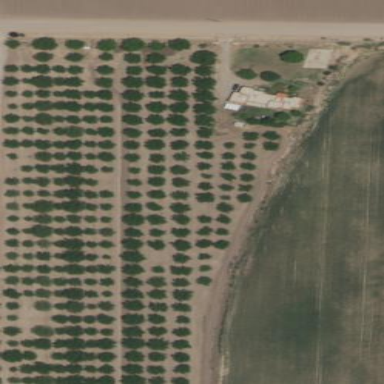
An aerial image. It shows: Orchard.